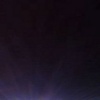
Label: space